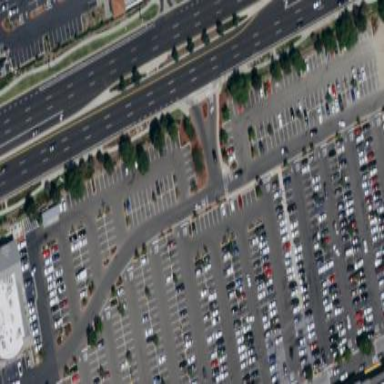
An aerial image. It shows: Parking area.